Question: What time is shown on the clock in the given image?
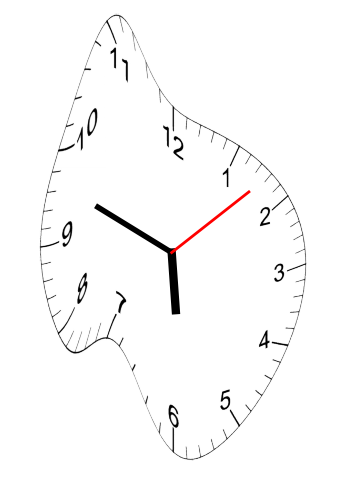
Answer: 05:48:08